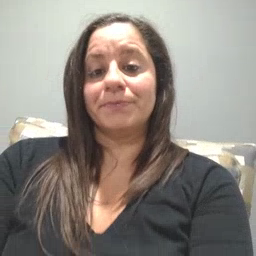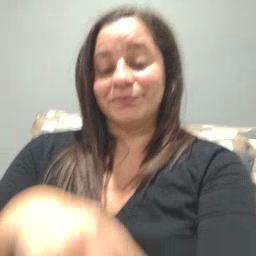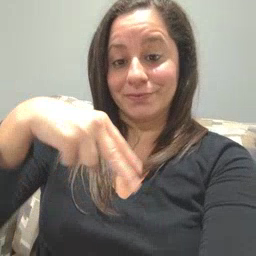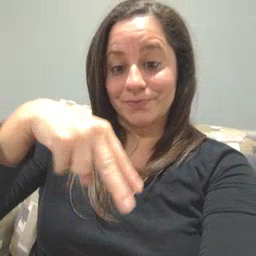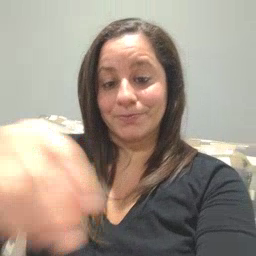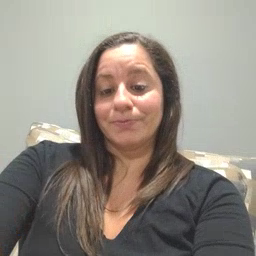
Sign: dance